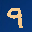
Label: 9